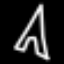
Label: The Eiffel Tower